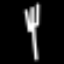
Label: fork